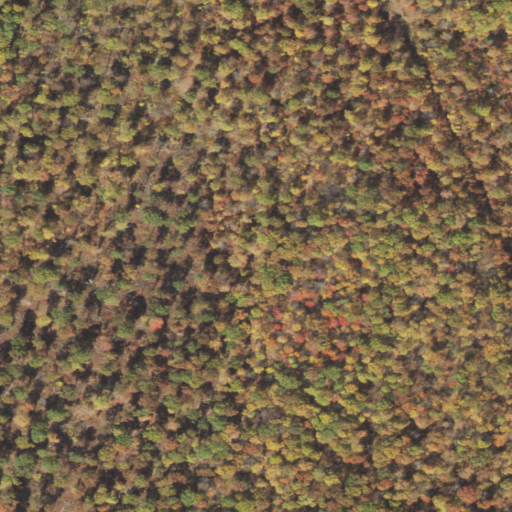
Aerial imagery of ridge(s) in Pennsylvania named Big Ridge containing only deciduous forest